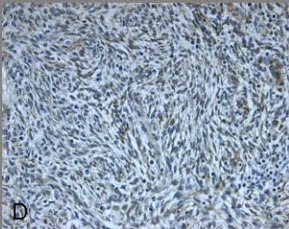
D; Positive immunreaction against VIM (20x).
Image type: pathology (immunostaining)